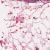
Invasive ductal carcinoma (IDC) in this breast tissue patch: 0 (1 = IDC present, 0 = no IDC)